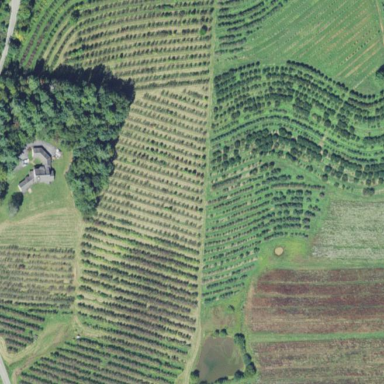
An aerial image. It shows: Orchard.